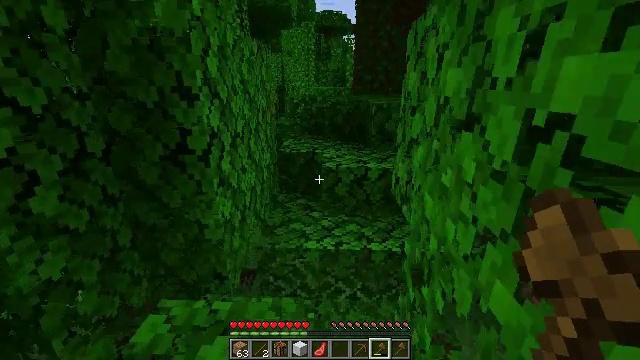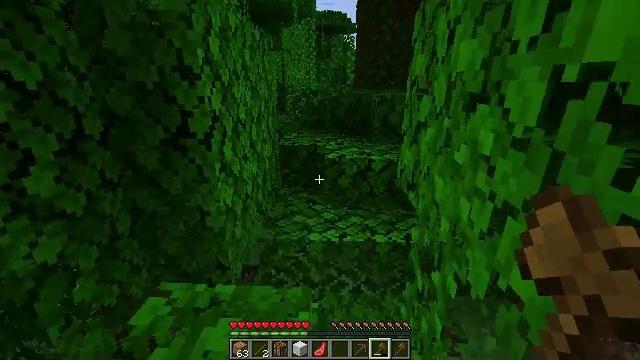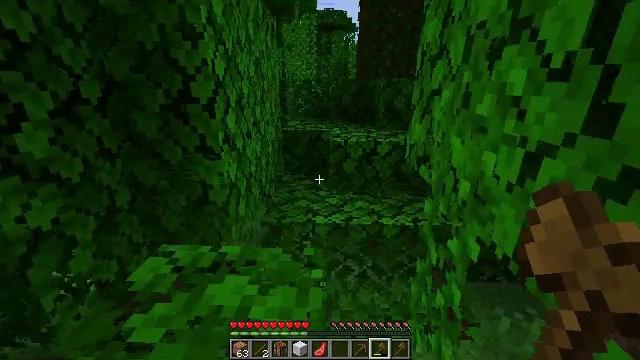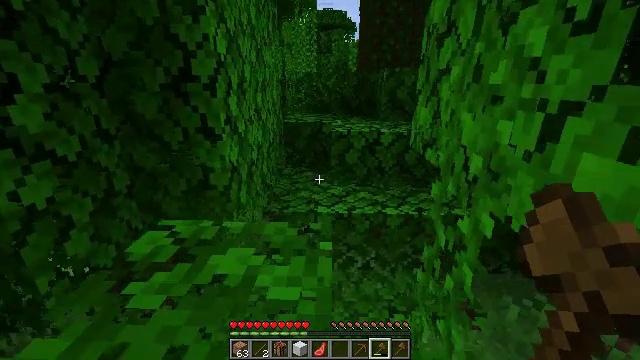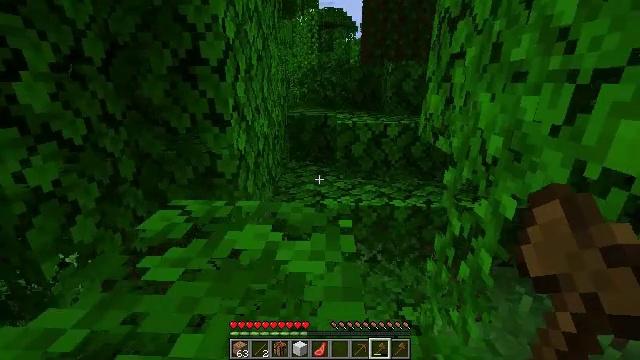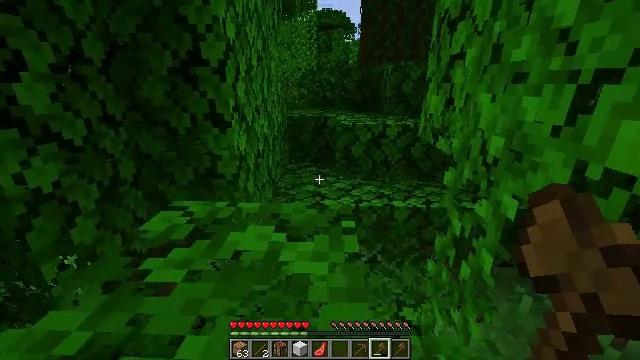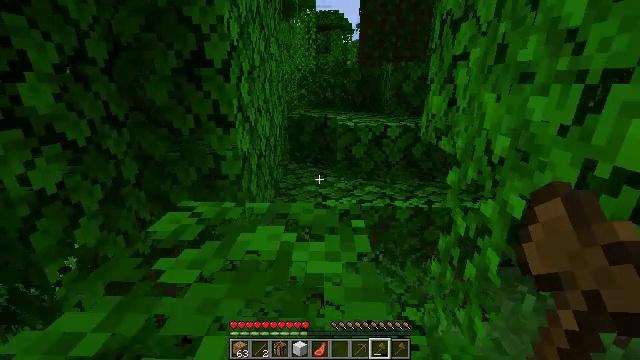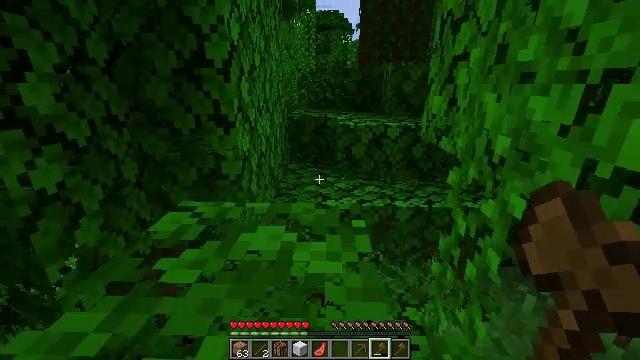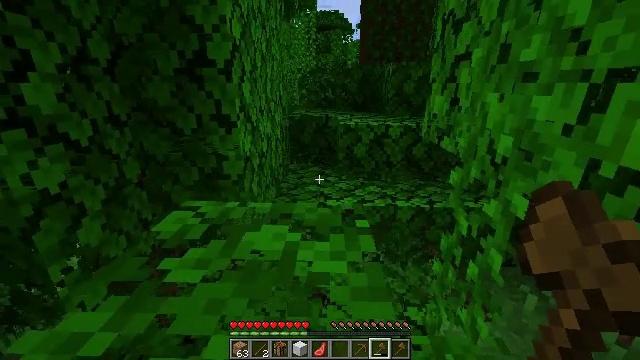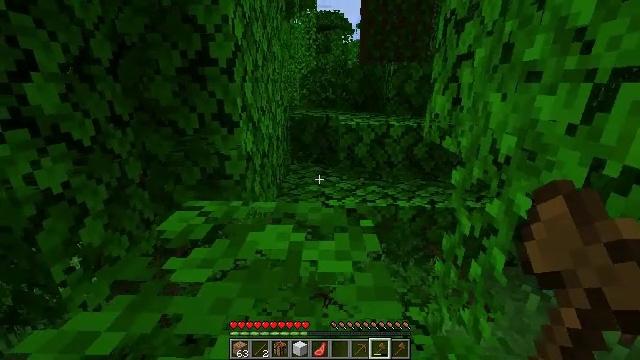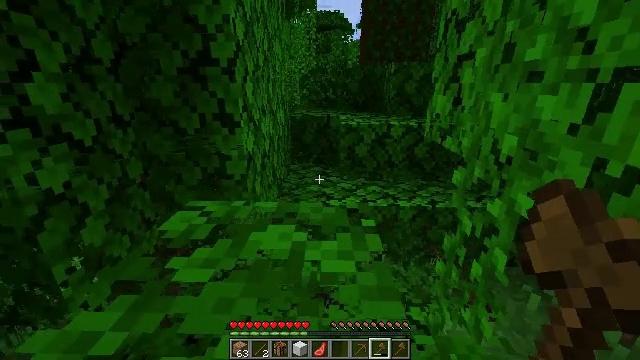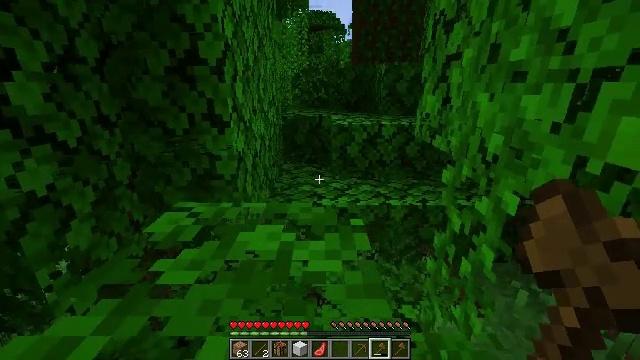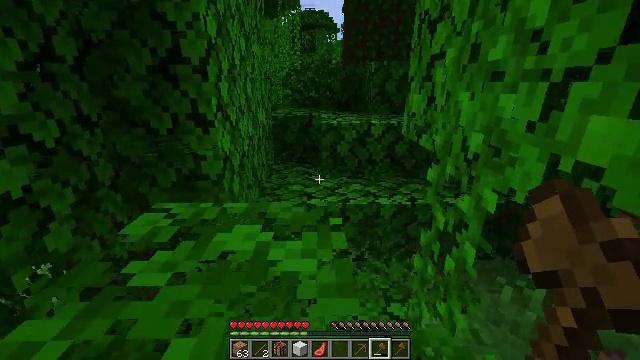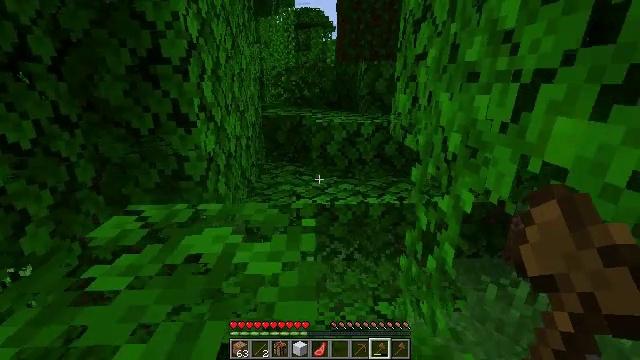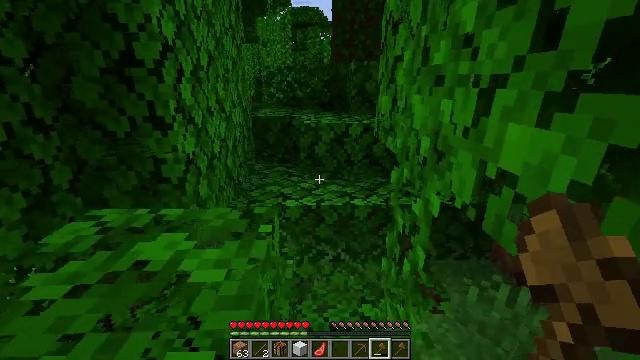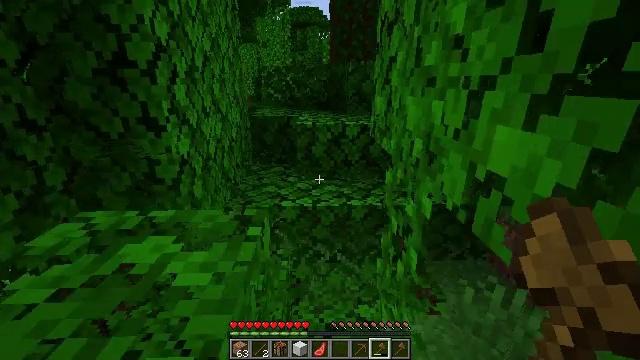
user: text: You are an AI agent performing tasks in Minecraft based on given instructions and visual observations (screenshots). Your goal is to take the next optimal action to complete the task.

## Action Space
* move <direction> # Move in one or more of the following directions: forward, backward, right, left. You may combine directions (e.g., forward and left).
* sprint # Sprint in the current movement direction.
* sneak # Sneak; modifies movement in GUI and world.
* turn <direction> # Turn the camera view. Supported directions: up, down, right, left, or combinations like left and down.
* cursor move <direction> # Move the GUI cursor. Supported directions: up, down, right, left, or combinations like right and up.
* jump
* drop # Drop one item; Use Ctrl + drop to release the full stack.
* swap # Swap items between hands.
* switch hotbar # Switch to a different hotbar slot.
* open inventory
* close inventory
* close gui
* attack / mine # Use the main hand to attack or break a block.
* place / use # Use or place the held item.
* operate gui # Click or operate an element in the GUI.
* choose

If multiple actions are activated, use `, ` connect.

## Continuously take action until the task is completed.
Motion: motion action
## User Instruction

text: Collect vines by mining them.
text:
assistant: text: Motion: move forward and move left, jump
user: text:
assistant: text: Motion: move forward and move left, jump
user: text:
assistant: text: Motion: move forward, jump
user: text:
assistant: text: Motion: move forward
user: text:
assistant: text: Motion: move forward
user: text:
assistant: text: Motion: move forward
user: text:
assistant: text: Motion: move forward
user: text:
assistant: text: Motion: move forward
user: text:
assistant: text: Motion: move forward
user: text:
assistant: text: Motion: move forward
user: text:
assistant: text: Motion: move forward and move right, turn right
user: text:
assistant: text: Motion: move forward and move right, turn right
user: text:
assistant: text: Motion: move forward and move right
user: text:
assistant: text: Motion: move forward and move right
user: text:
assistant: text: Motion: move forward and move right
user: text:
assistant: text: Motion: move forward and move right
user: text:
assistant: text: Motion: move forward and move right
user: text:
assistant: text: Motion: move forward
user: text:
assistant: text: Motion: move forward
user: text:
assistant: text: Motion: move forward
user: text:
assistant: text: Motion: move forward
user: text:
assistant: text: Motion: move forward
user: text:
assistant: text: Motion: move forward
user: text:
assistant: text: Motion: move forward, turn left
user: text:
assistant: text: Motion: move forward, turn left
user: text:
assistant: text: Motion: move forward
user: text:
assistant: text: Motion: move forward
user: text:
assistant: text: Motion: move forward, turn left
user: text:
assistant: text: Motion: move forward, turn left and up
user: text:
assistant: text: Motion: move forward